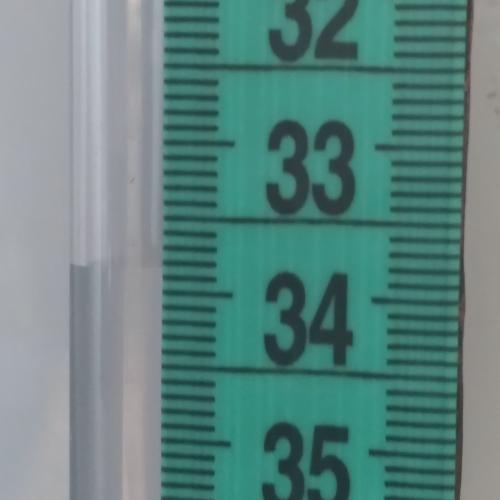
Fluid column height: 33.9 cm